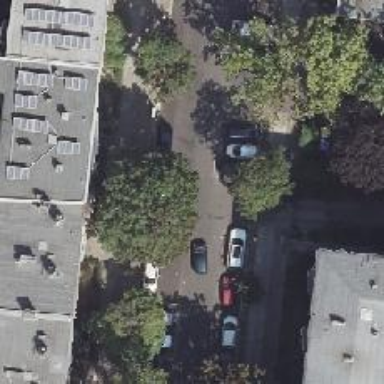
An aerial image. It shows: Residential road with asphalt surface. There is separate sidewalk and parking lane on both sides of the road.